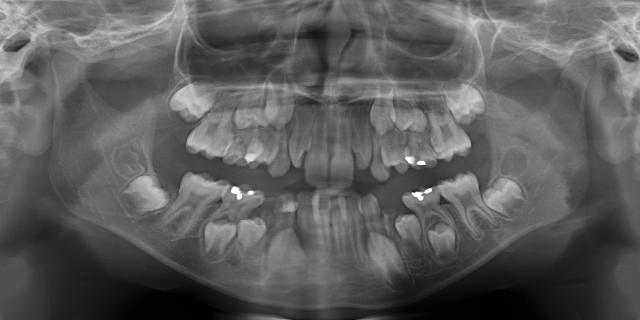
child